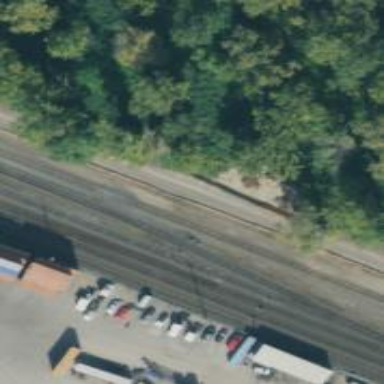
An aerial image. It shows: Railway signal.